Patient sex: F
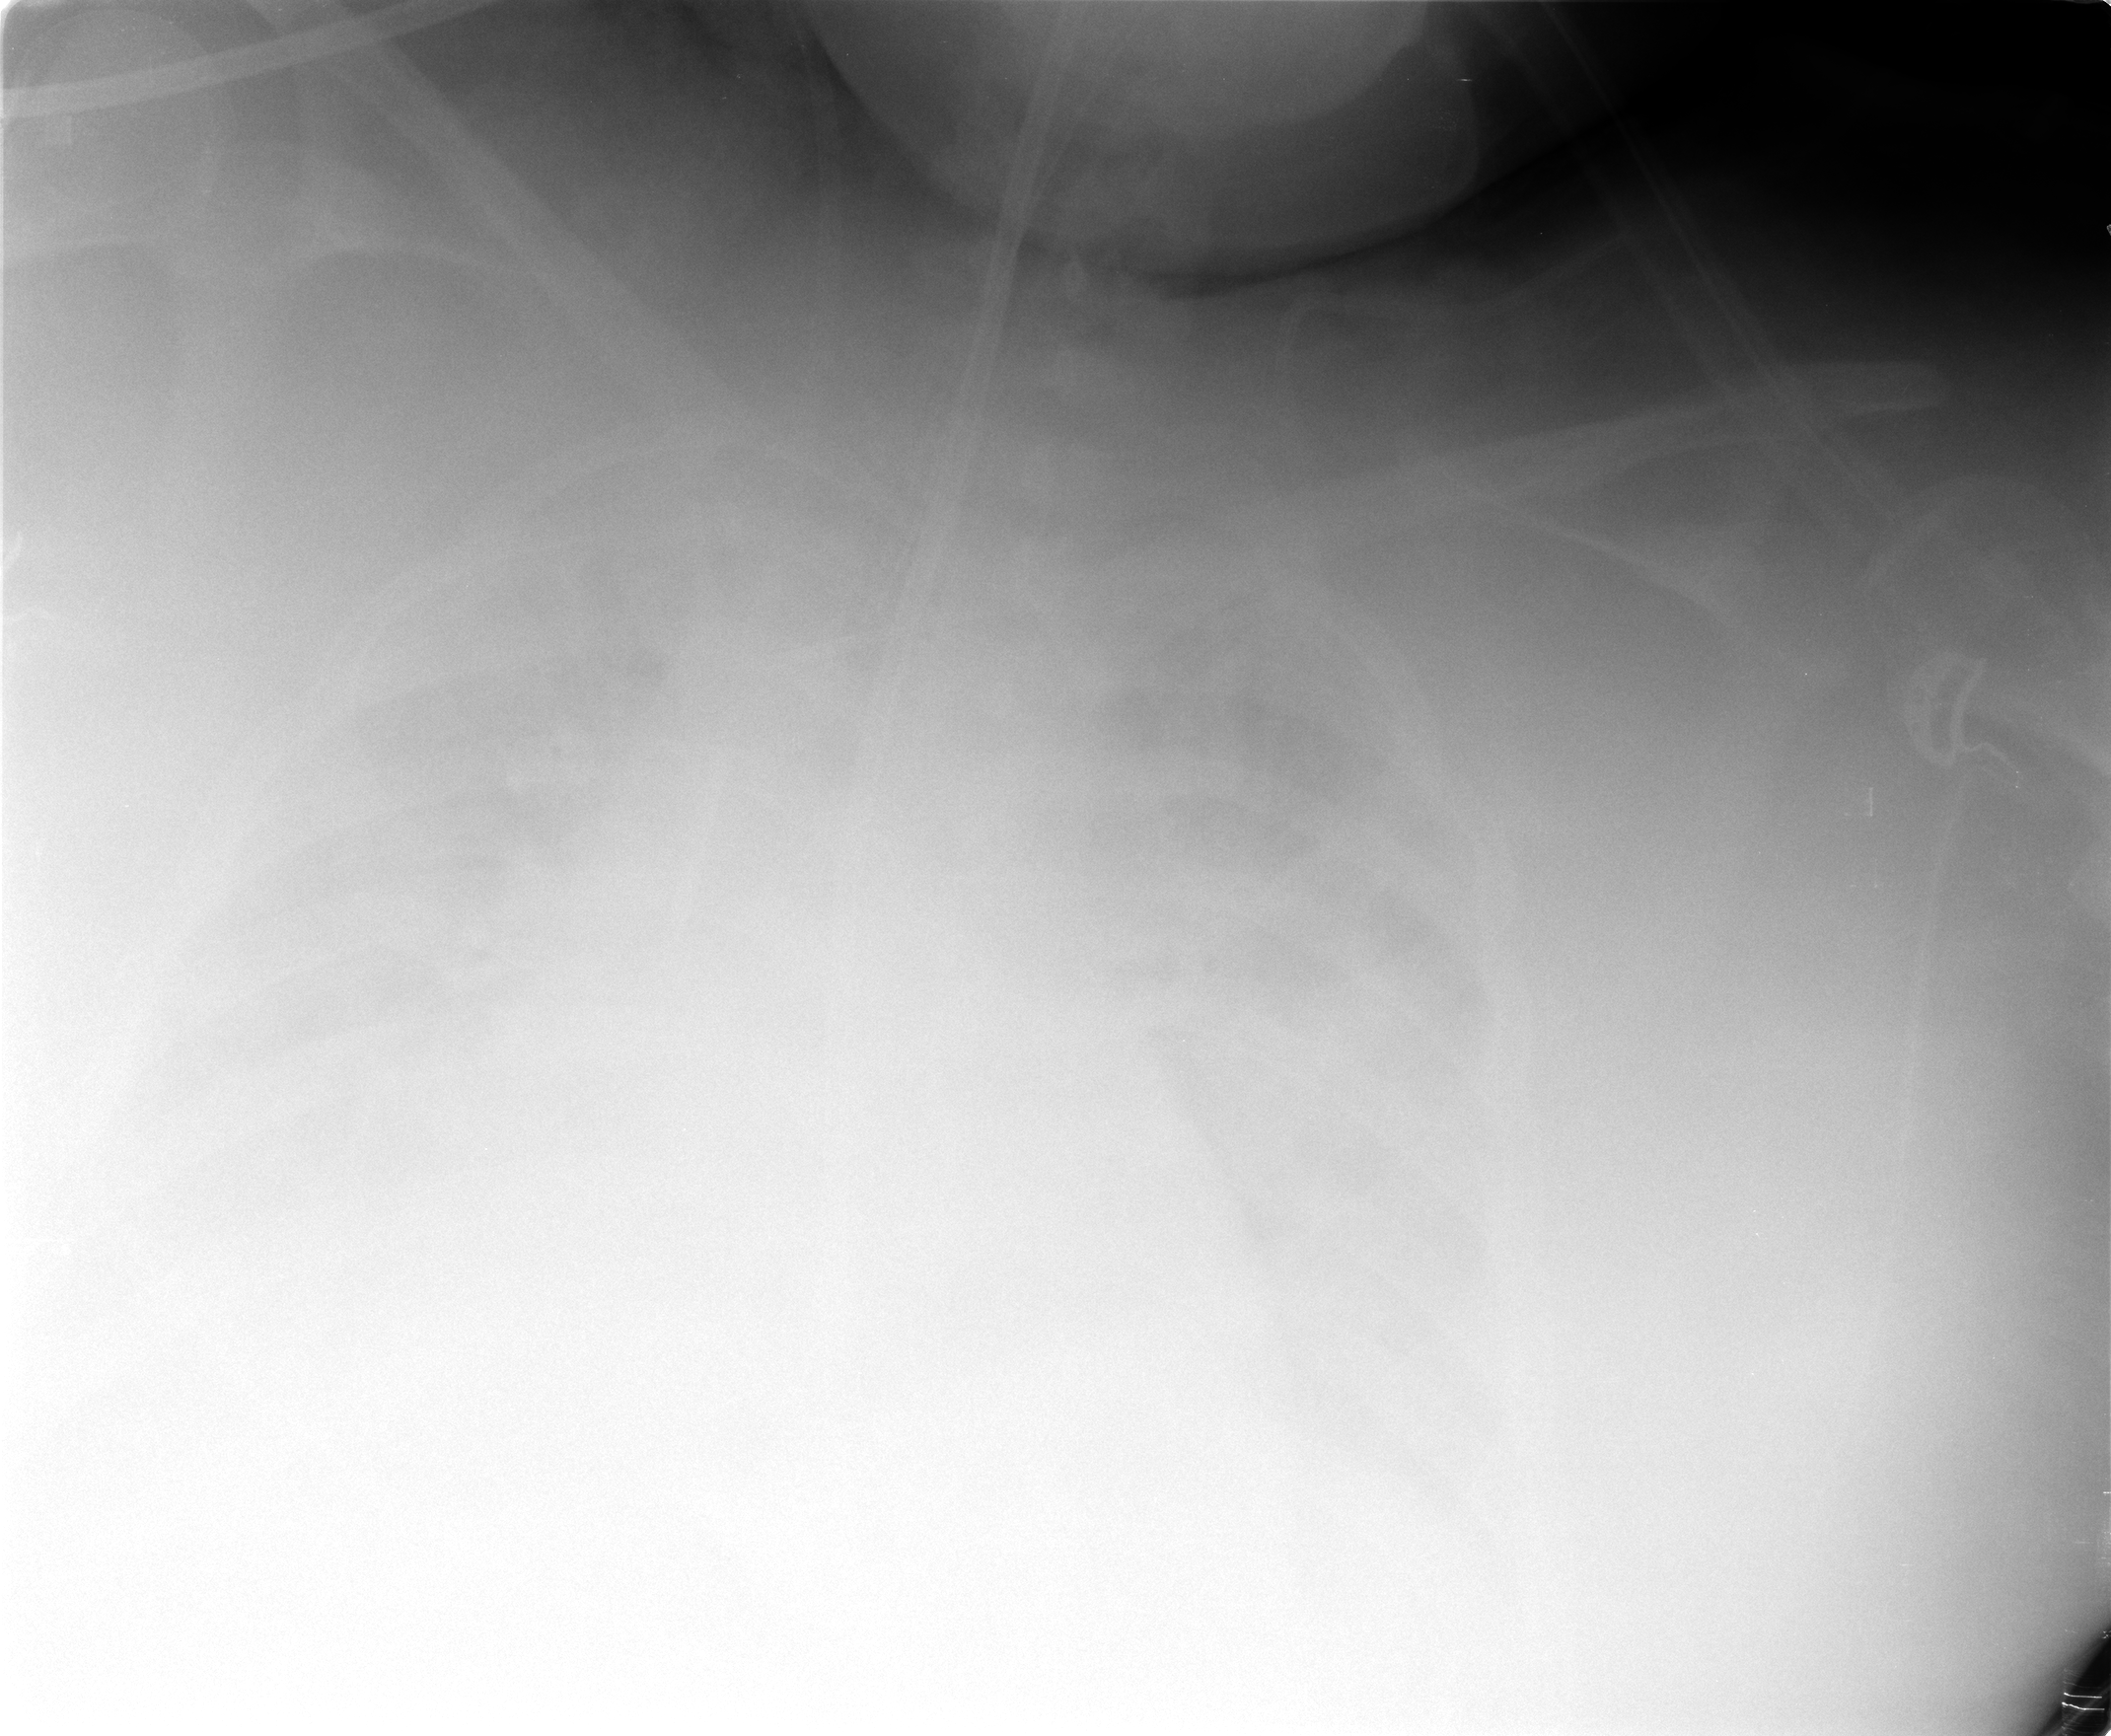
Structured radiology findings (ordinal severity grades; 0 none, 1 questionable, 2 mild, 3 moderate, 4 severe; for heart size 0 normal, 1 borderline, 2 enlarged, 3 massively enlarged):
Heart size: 2
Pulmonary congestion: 0
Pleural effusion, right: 3
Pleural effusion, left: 4
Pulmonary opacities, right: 4
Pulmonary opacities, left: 4
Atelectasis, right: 2
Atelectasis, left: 4